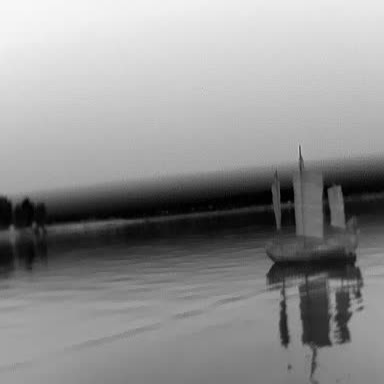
There is a sailboat in the infrared image.